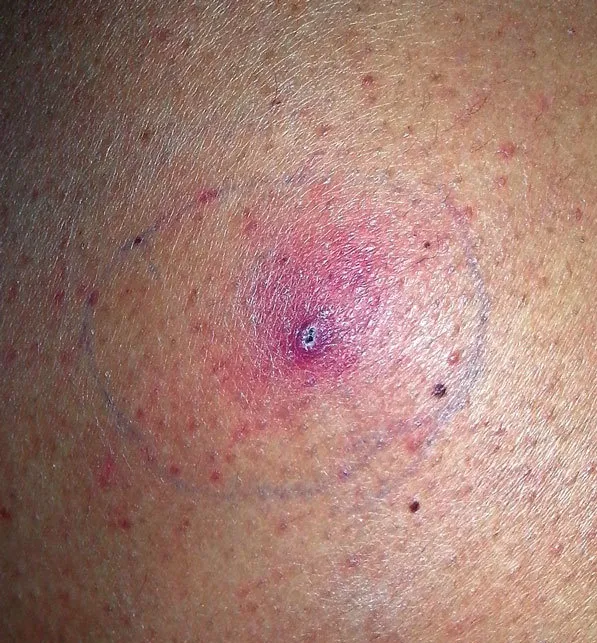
Skin lesion at biopsy site 4 weeks after the biopsy in patient with invasive fungal disease caused by Inonotus spp. , Madrid, Spain.
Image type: medical_photograph (skin_photograph)